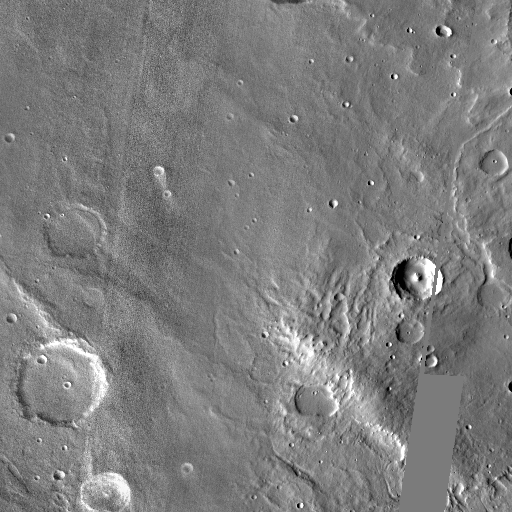
Crater classes present: Background, Other, Layered, Buried